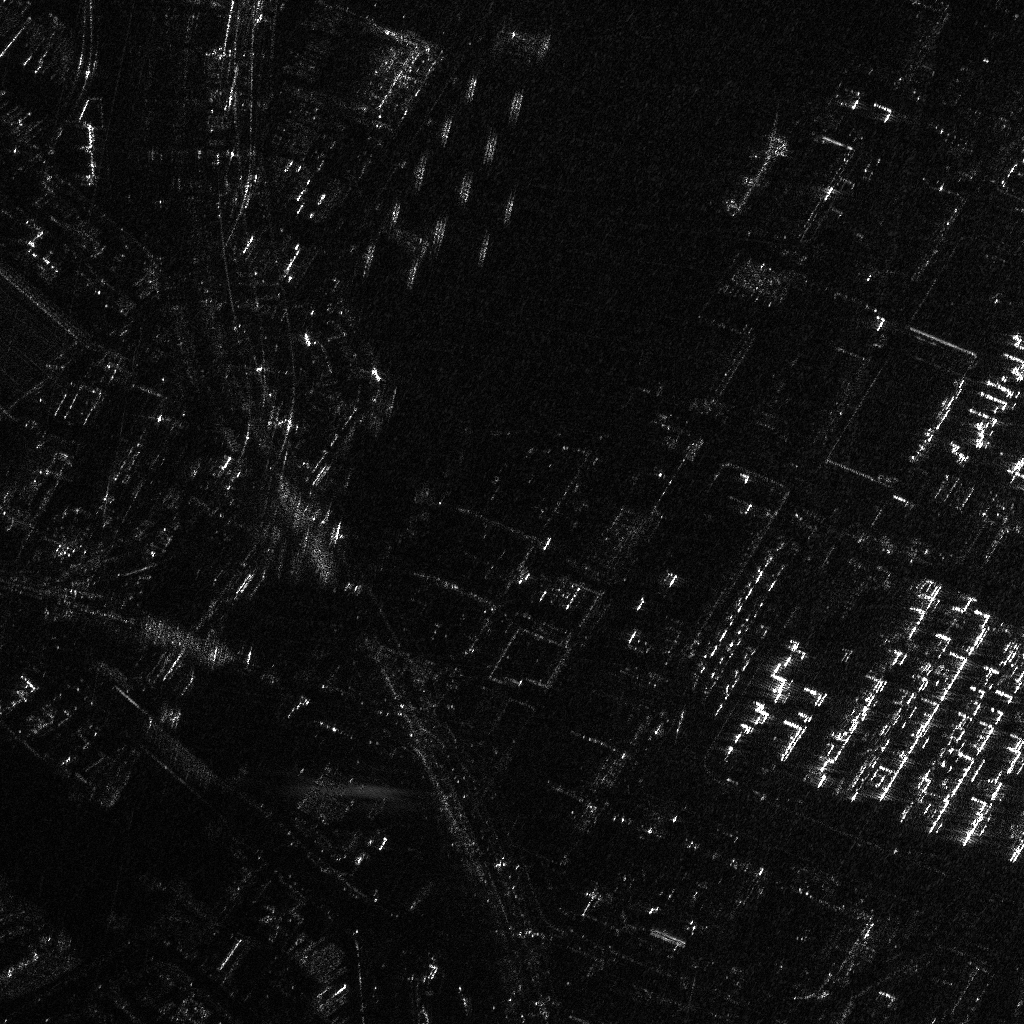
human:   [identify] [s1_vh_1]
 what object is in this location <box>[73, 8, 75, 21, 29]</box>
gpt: <ref>1 small ore-oil at the top right</ref>